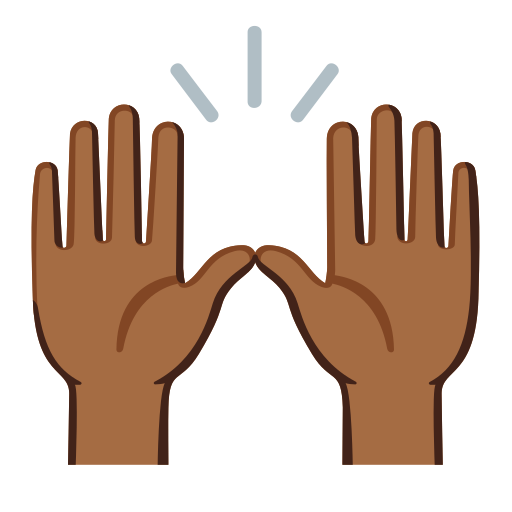
Emoji: 🙌🏾